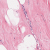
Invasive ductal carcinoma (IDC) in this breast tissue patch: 0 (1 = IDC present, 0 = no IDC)